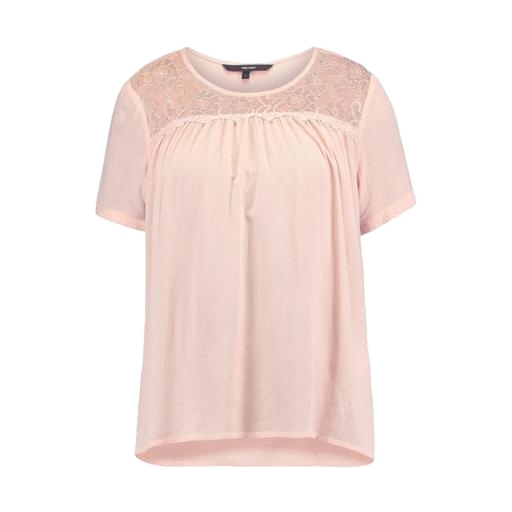
lace-yoke t-shirt, pink lace-accented top, pink lace-detail shirt, white background